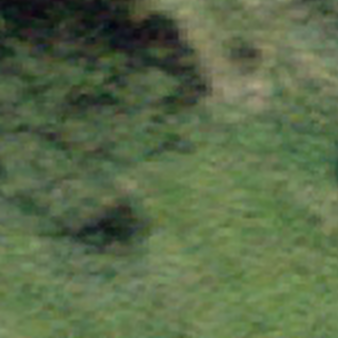
Label: other